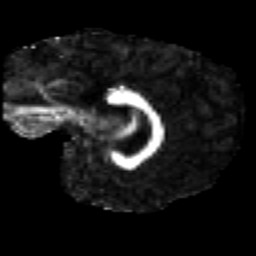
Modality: FA
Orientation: sagittal
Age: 27
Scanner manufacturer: siemens
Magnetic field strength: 3 T
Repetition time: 2.2 s
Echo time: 0.084 s